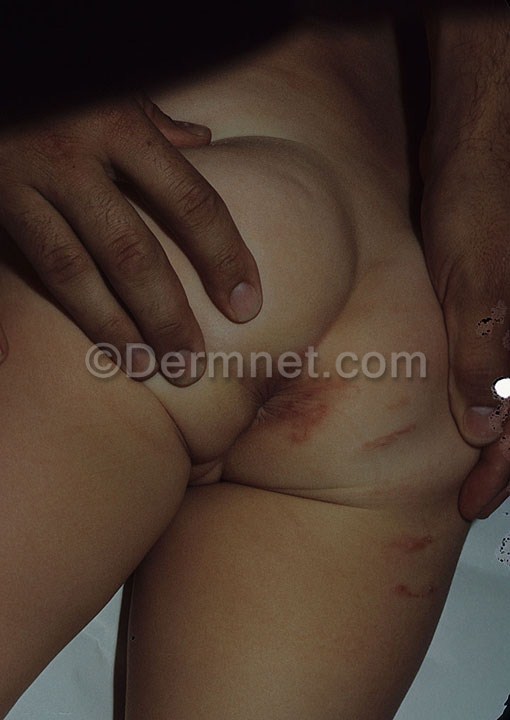
Disease: Scabies Lyme Disease and other Infestations and Bites